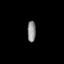
Tissue: prostate
Cell type: Epithelial cells
Senescence score: 0.6946
Nuclear area (px): 169
Mean DAPI intensity: 143.349